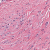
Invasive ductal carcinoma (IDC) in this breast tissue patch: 0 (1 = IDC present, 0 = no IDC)